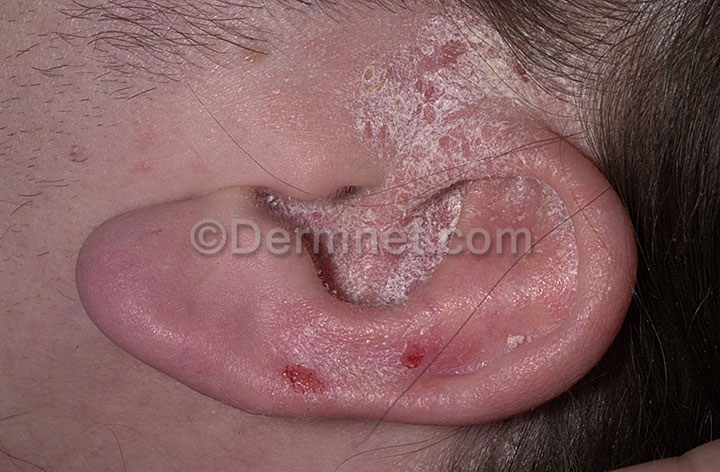
Disease: Psoriasis pictures Lichen Planus and related diseases